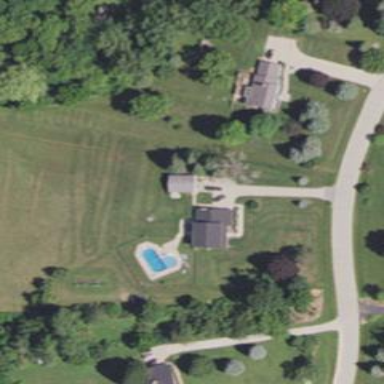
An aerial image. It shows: Driveway.